Question: I am working with heatscatter in R part of the LSD package and I am essentially trying to make my plot look nicer. Right now the x-axis read a bunch of random date values because I had to change myData$Date1 to a vector for plotting (see image below).
How can I change the xaxis to say Apr, May, Jun, Jul, Aug, Sep?
Is there also a way to change the font of the plot to Times New Roman or theme_tufte() like in ggplot?
If someone can create a similar plot in ggplot instead of heatscatter that would be another way of solving my issue as I am much more well versed in ggplot.

This is the code I used to make the plot l8 dates are in day(00)month(00)year(2015)
'''
l8.dates <-c('<PHONE>','<PHONE>','<PHONE>','<PHONE>','<PHONE>','<PHONE>',
'<PHONE>','<PHONE>','<PHONE>','<PHONE>','<PHONE>','<PHONE>')
myDate = sample(l8.dates,1000,replace= TRUE)
NDVI2 = sample(seq(0,1, by =0.0001),1000,replace = T)
myData = data.frame(Date1 = myDate,
NDVI2 = NDVI2)
myData$Date1 = as.Date(myData$Date1,"%m%d%Y")
heatscatter(as.vector(myData$Date1),as.vector(myData$NDVI2),
colpal="bl2gr2rd",ylim= c(-1,1), frame.plot=FALSE, xlab= "", ylab="NDVI")
'''
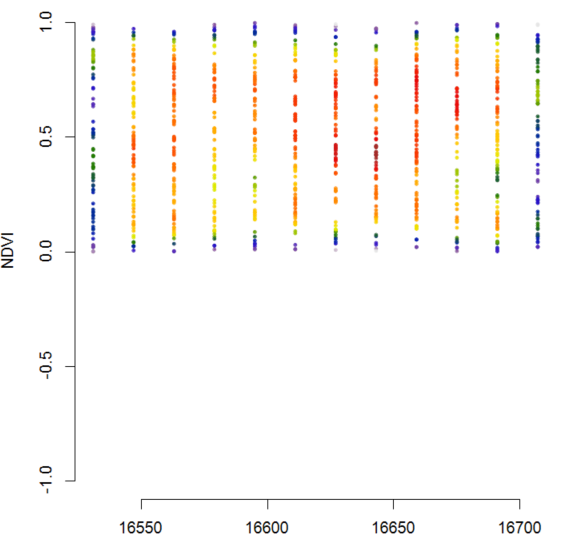
Answer: Maybe try
'''
par(family="serif")
heatscatter(as.vector(myData$Date1),as.vector(myData$NDVI2),
xaxt="n", # omit axis (x-axis-type 'none')
colpal="bl2gr2rd",ylim= c(-1,1), frame.plot=FALSE, xlab= "", ylab="NDVI")
breaks <- pretty(myData$Date1)
axis(1, at = breaks, labels = format(breaks, "%b")) # set axis manually afterwards
'''
with
'''
windowsFonts()
# $serif
# [1] "TT Times New Roman"
#
# $sans
# [1] "TT Arial"
#
# $mono
# [1] "TT Courier New"
'''
giving
<URL>